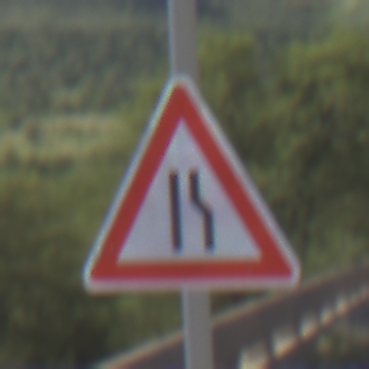
Verkehrszeichen: EinseitigVerengteFahrbahnRechts
Umgebung: Outdoor, RoadRail
Tageszeit: MorningAfternoon
Wetter: PartlyCloudy
Licht: Natural
Jahreszeit: NotSpecified
Kontrast: HighContrast